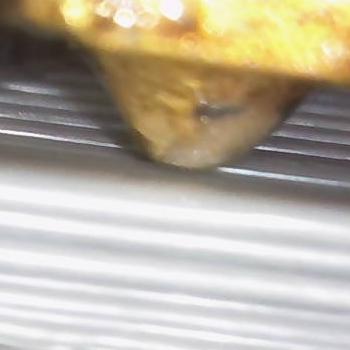
Flow rate: 265%